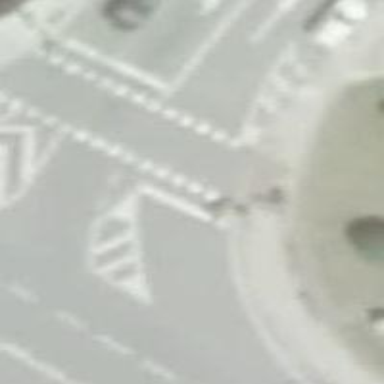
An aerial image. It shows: Crossing with zebra traffic signals.